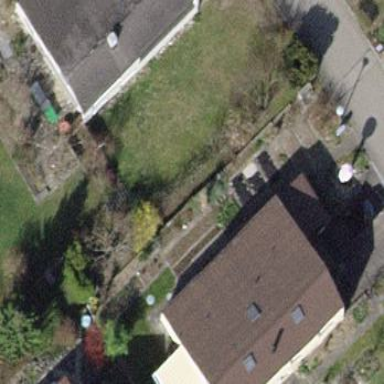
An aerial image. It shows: Detached building with saltbox roof shape.